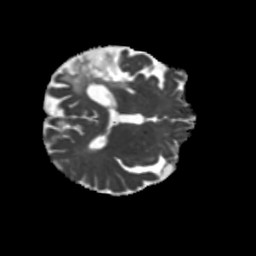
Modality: MD
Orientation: axial
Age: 70
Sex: male
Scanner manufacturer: siemens
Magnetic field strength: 3 T
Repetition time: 5.25 s
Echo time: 0.08 s